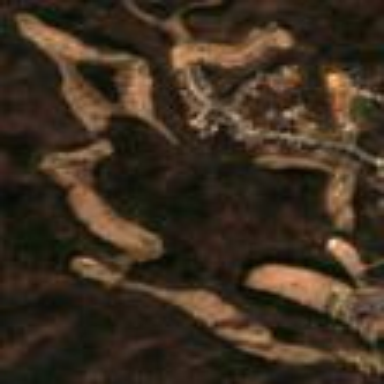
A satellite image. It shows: Golf course surrounded by greenery.